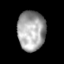
Tissue: lung
Cell type: Epithelial cells
Senescence score: 0.541
Nuclear area (px): 1080
Mean DAPI intensity: 164.969